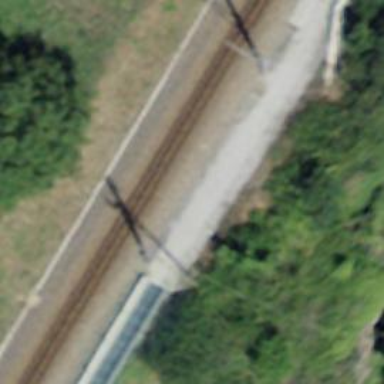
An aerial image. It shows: Catenary mast for power lines.